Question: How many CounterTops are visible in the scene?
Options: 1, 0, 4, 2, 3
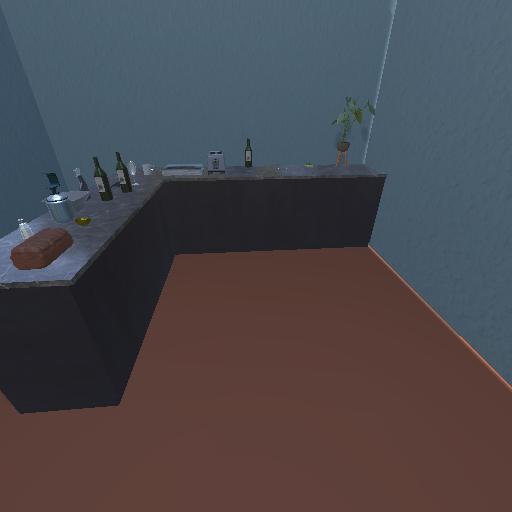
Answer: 1